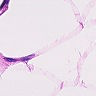
Metastatic tissue present: no